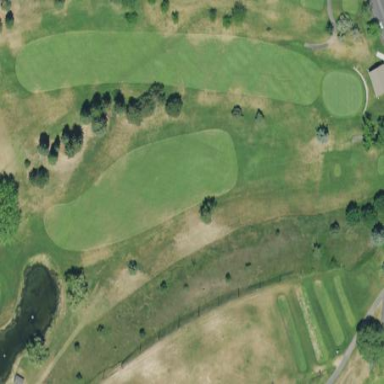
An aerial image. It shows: Grassy area designated as golf fairway.